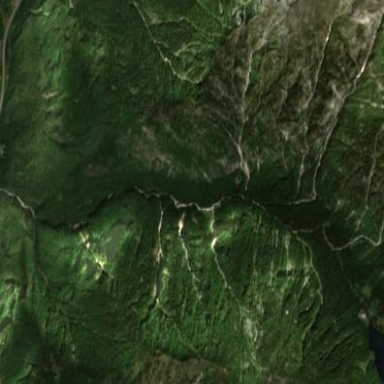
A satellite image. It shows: Forest with mixed leaf types and cycles.